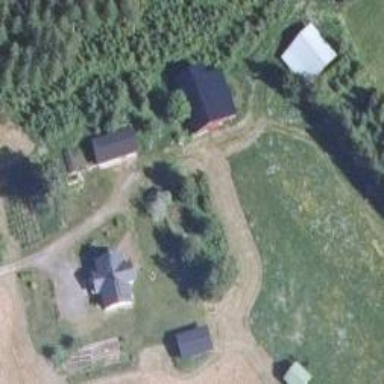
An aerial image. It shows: Farmyard area.